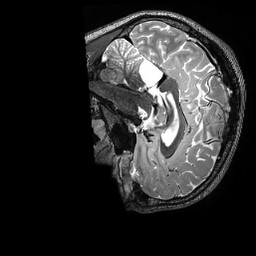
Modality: T2w
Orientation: sagittal
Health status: healthy
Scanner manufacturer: siemens
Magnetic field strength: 3 T
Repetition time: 3.2 s
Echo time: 0.565 s